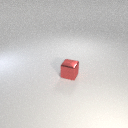
small red metal cube